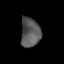
Tissue: prostate
Cell type: Epithelial cells
Senescence score: 0.166
Nuclear area (px): 556
Mean DAPI intensity: 87.998